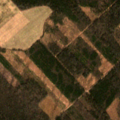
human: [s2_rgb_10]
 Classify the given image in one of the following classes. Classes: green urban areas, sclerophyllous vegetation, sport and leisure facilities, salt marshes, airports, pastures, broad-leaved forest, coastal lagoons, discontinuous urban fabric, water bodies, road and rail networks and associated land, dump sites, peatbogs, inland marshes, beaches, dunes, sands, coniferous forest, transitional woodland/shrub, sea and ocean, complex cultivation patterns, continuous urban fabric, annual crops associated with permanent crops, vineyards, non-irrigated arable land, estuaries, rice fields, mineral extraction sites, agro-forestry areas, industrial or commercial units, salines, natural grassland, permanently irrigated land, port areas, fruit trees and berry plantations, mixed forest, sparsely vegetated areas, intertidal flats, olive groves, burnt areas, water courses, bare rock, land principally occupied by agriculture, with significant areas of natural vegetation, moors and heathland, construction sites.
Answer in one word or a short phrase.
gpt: non-irrigated arable land, broad-leaved forest, coniferous forest, mixed forest, transitional woodland/shrub